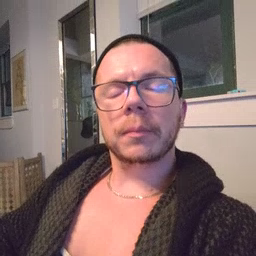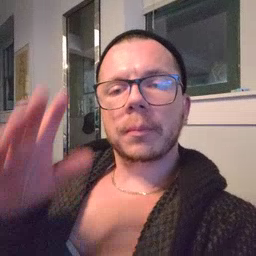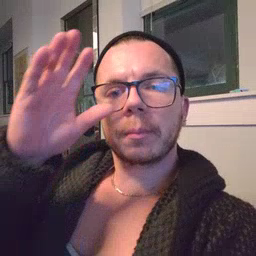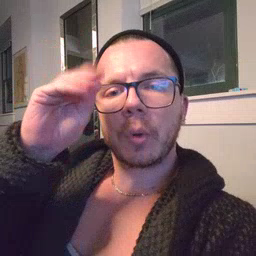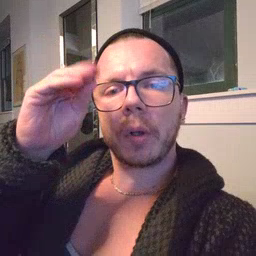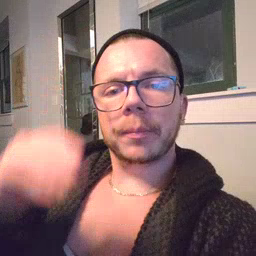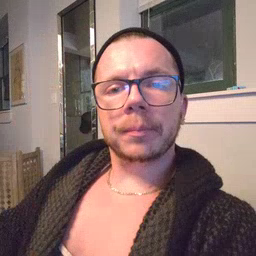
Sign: boy